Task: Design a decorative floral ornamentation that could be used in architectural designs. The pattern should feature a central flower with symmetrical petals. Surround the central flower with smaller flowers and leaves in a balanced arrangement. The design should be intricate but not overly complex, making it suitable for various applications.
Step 1332:
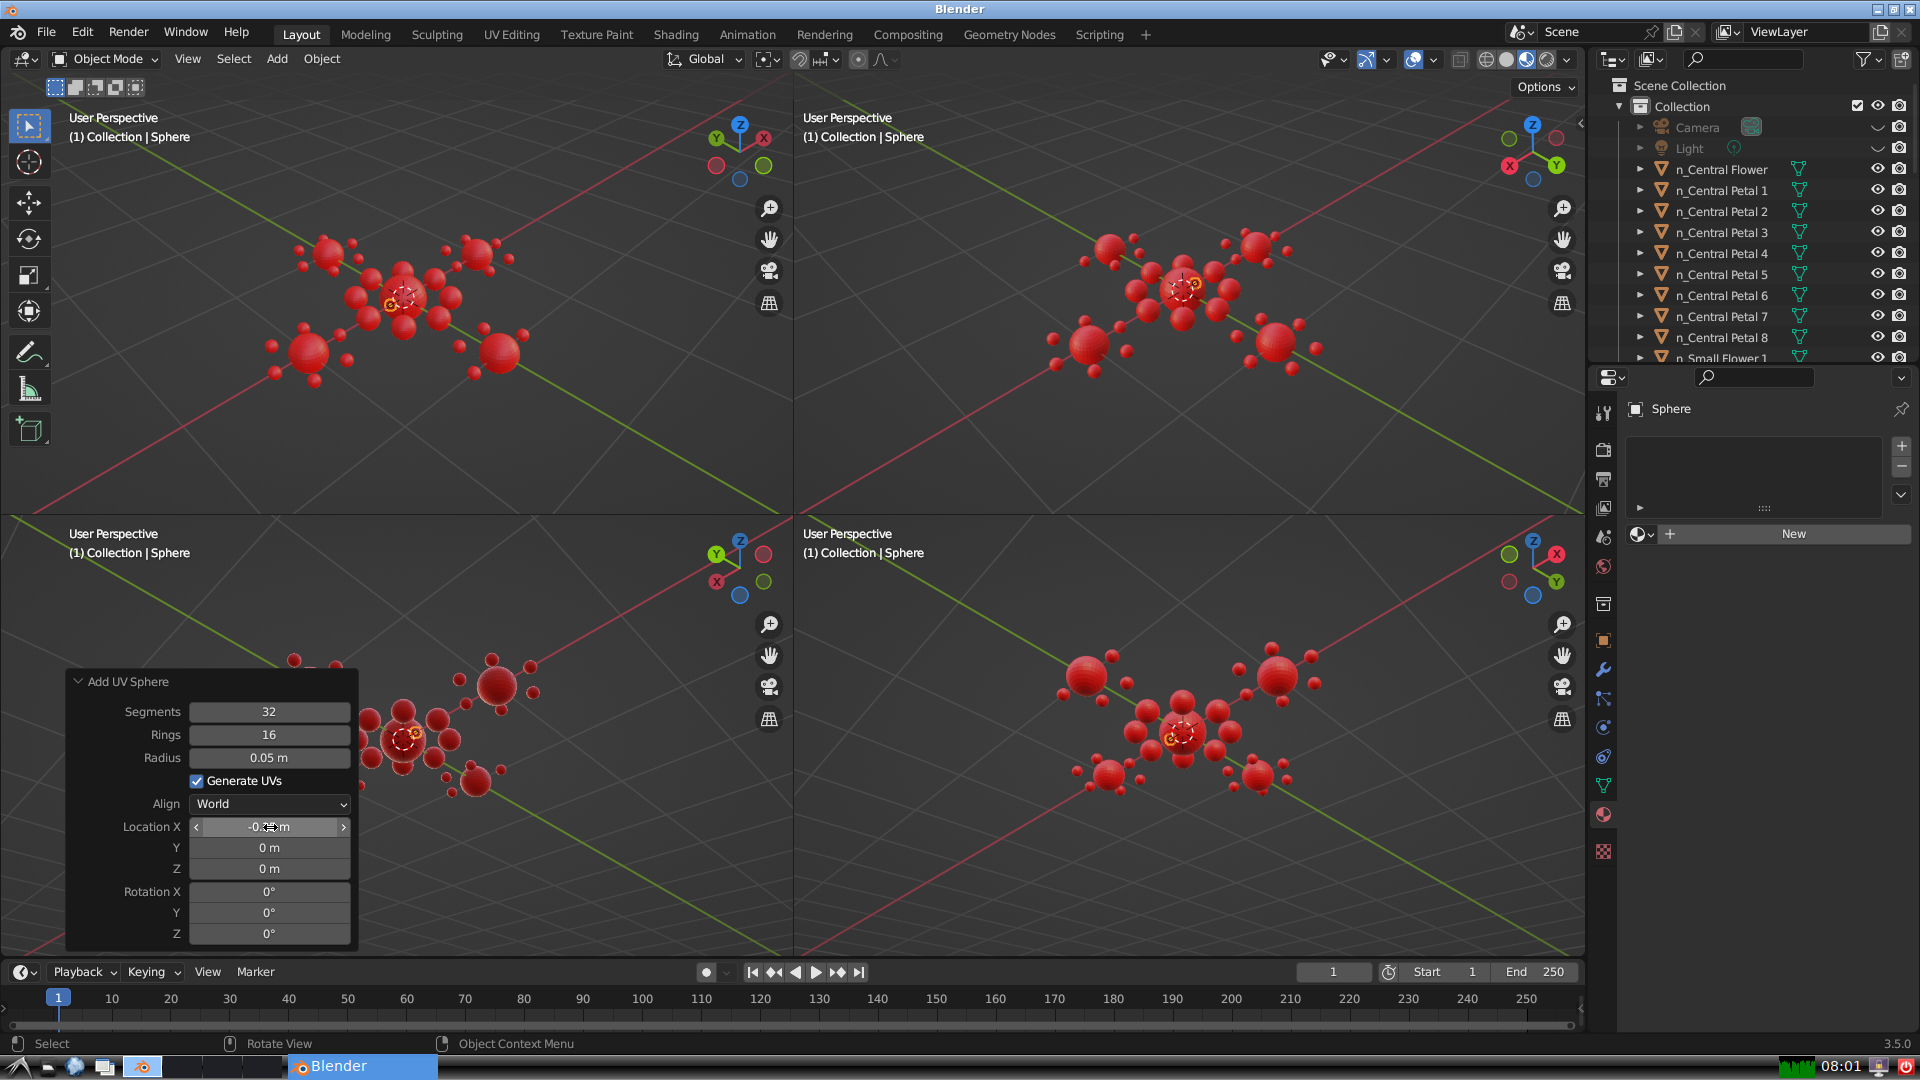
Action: {"mouse_move": [270, 849]}